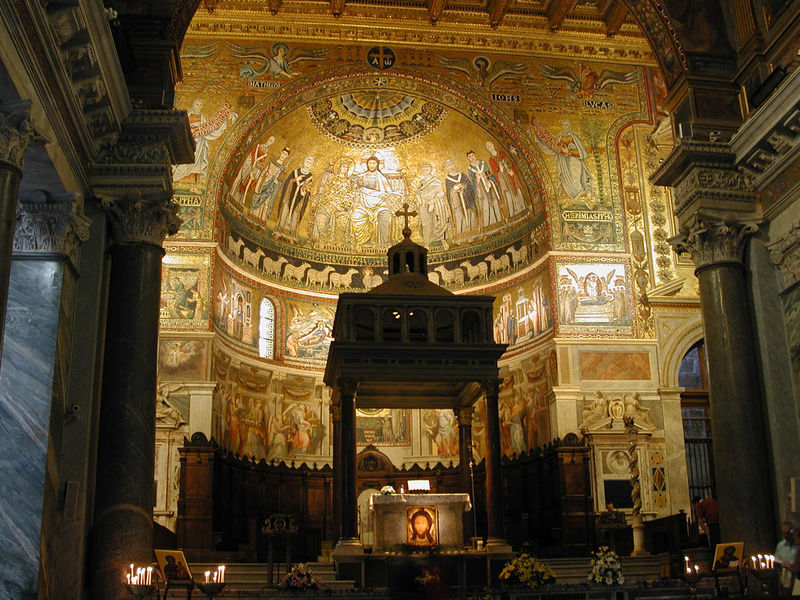
Titel: Santa Maria in Trastevere, Rom
Standort: Rom, S. Maria in Trastevere (EU - I - Latium)
Schlagwörter: flügel, blumen, fenster, marmor, säulen, ornament, innenraum, kirche, gold, reich, innen, personen, farbig, bilder, bogen, farbe, rundbogen, kuppel, gestühl, ornamente, wandgemälde, kerzen, stufen, foto, nische, lamm, kreuz, dom, altar, kathedrale, kapitell, sims, christus, grab, jesus, christlich, apsis, kirchenraum, andacht, kapelle, baldachin, heilige, prunk, bemalung, schafe, ikone, prachtvoll, prunkvoll, schmuckvoll, böumen